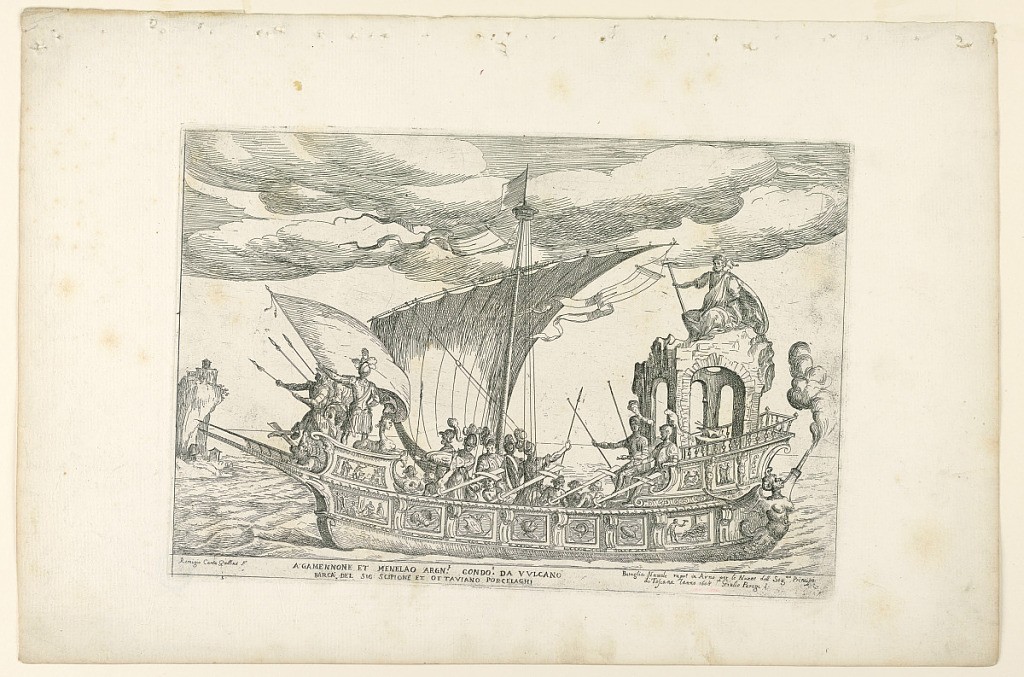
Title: Agamennone et Menelao argn. condo da Vulcano, barca del Sig Scipione et Ottaviano Percelaghi, from Vessels of the Argonauts for the wedding celebration of Cosimo de' Medici in 1608, plate 13
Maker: Remigio Cantagallina, Italian, ca. 1582–1656
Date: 1608
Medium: etching on laid paper
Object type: Print
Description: The ship of Agamemnon and Menelaus. Emphemera from the wedding festivities at the marriage of Cosimo de' Medici and Maria Magdalena of Austria in 1608.